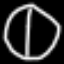
Label: clock